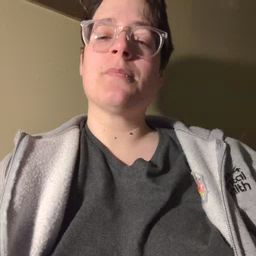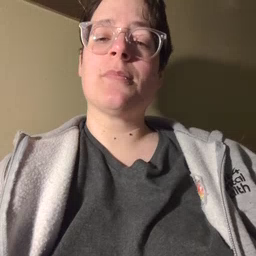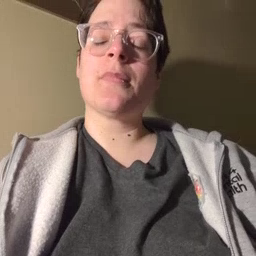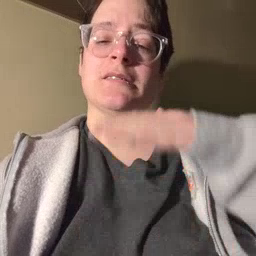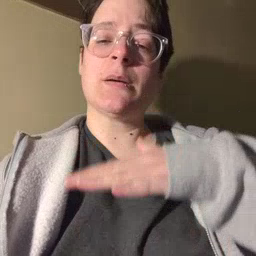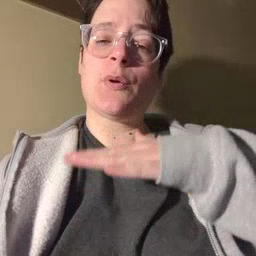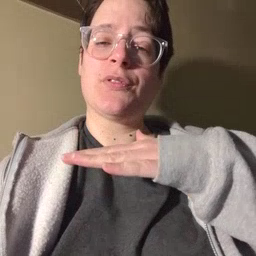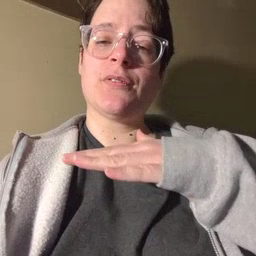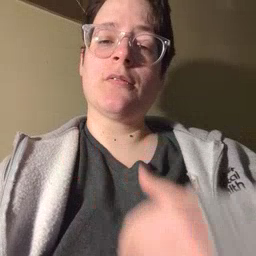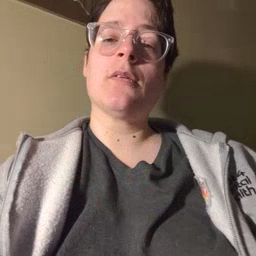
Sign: table